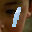
Label: 1